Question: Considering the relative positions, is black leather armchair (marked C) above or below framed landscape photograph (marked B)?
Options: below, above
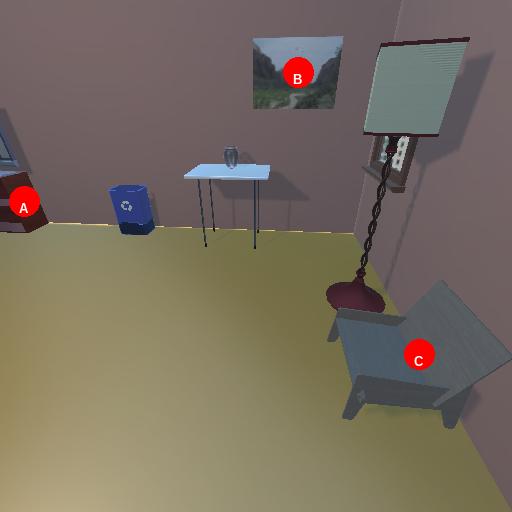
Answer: below